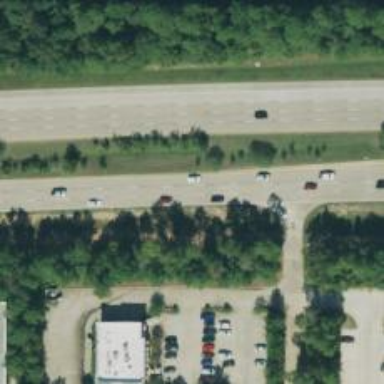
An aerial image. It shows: Primary highway.